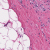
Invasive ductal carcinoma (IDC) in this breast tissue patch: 0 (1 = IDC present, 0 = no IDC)